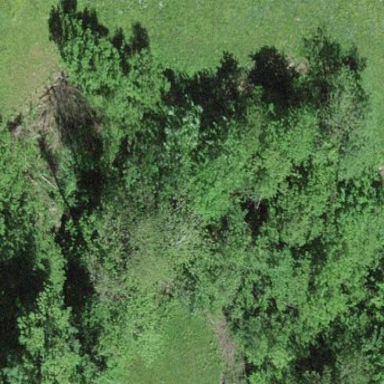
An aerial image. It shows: Forest with mix of leaf types.